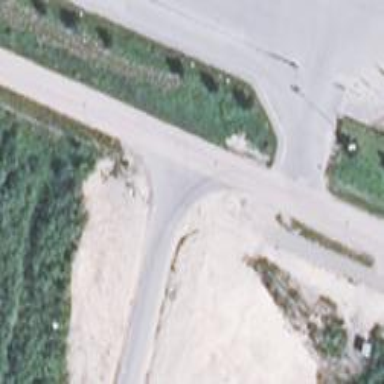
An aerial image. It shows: Road with "give way" sign.